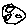
Label: moon